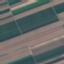
Land use / land cover: AnnualCrop